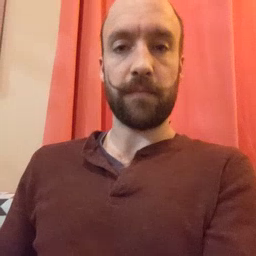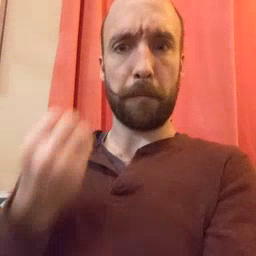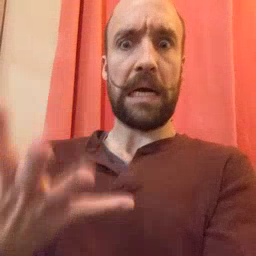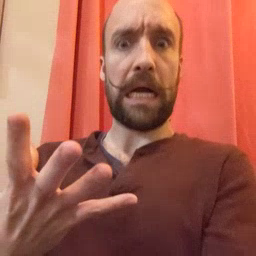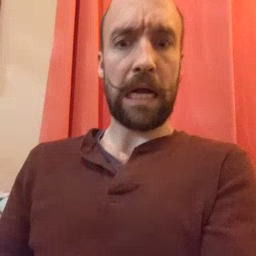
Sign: many